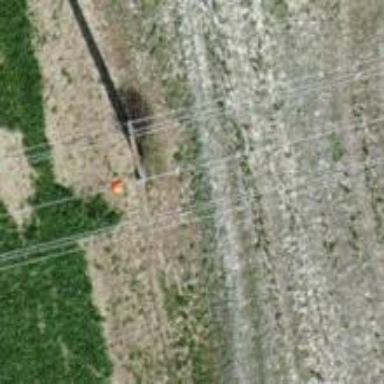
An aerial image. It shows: Power pole.